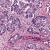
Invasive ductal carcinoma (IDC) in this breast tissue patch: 1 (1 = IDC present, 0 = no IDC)